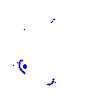
Particle: proton